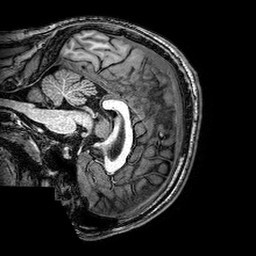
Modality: T1w
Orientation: sagittal
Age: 21
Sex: male
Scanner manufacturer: philips
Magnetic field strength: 3 T
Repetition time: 0.008237 s
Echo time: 0.00378 s